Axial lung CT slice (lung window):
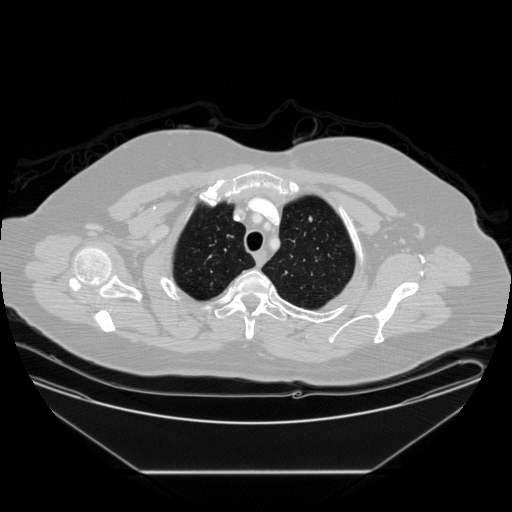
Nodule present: yes
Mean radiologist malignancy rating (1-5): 2.75